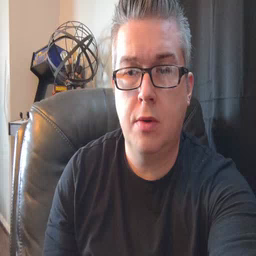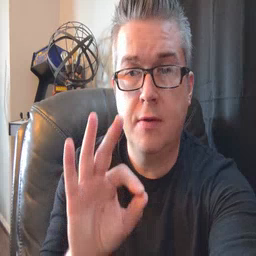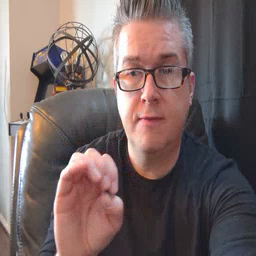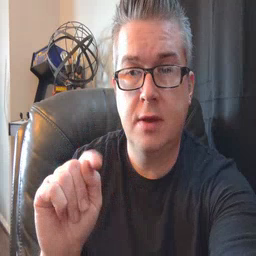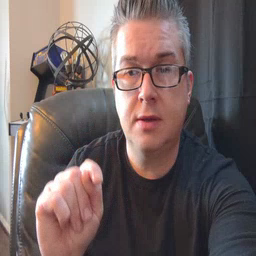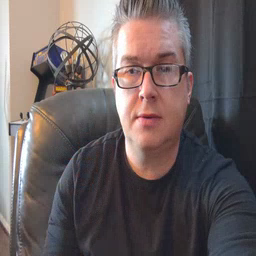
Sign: feet